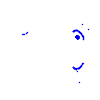
Particle: pion